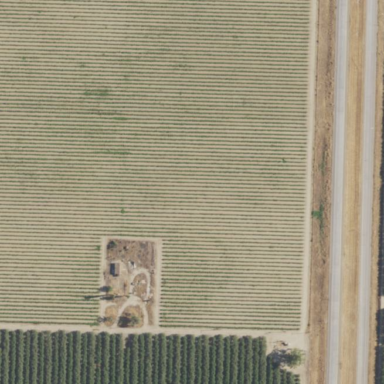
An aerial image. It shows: Beautiful vineyard in the countryside.